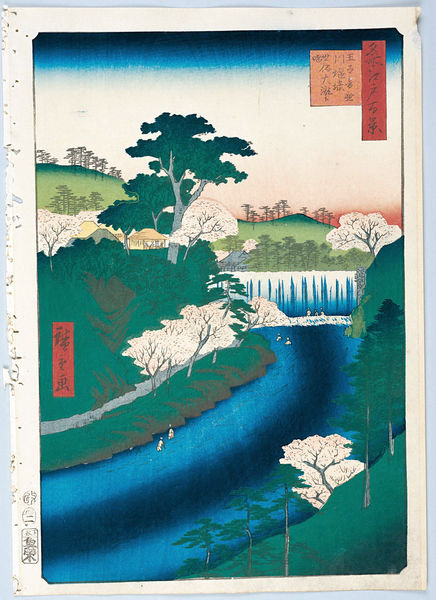
Titel: 100 berühmte Ansichten von Edo
Künstler: Utagawa Hiroshige
Schlagwörter: baum, berg, blau, gemälde, himmel, wasser, weiß, bäume, fluss, gelb, grün, landschaft, braun, zeichnung, gebäude, haus, rot, wiese, flächig, bild, häuser, hügel, hütte, tal, wald, wasserfall, holzschnitt, japan, schrift, berge, fläche, dunkelblau, japanisch, schriftzeichen, abendrot, frühling, harmonie, text, stilisiert, chinesisch, china, struktur, farbholzschnitt, morgenröte, friede, ausgeglichenheit